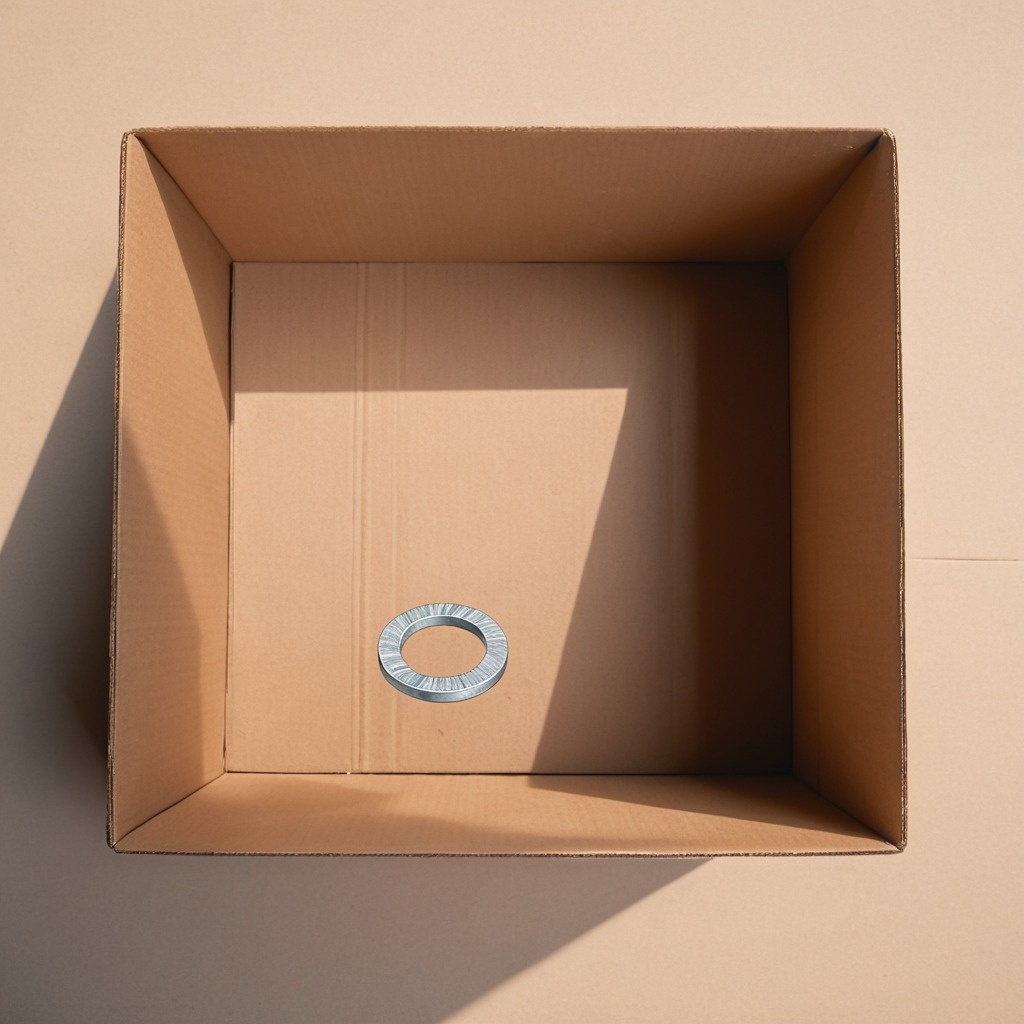
A flat metal washer lies on a clean dry cardboard box surface in an outdoor workshop during daytime bright natural light soft shadows slightly creased but